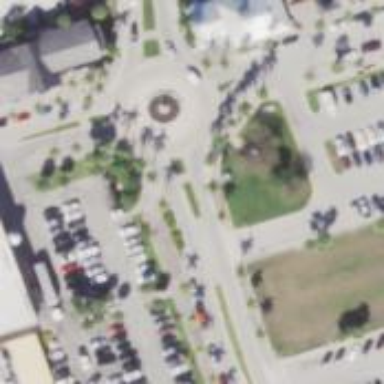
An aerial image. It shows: Roundabout at tertiary road junction.